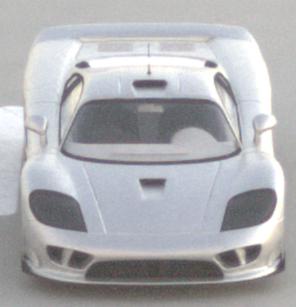
Make: Saleen
Model: S7
Detailed model: -
Model produced from: 2000
Model produced until: 2008
Doors: 2
Color: white
Road condition: dry road
Daytime: sunrise or sunset
Contrast: low contrast